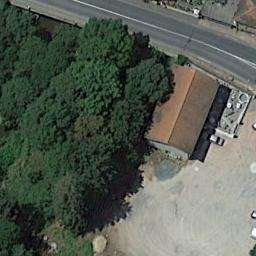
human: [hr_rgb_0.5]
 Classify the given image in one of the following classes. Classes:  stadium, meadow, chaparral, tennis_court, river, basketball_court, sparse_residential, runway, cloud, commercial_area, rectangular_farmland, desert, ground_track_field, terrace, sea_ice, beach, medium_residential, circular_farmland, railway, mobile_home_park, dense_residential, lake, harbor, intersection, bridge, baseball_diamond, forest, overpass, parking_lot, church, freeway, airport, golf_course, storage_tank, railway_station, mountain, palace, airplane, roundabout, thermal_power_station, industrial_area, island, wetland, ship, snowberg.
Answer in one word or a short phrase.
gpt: sparse_residential